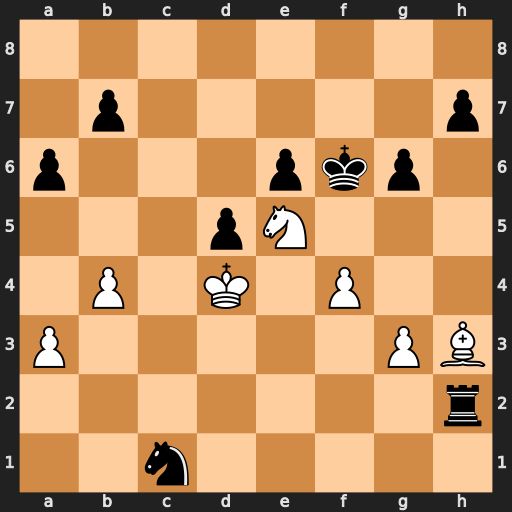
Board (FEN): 8/1p5p/p3pkp1/3pN3/1P1K1P2/P5PB/7r/2n5
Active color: w
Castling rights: -
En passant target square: -
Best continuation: Ng4+ Ke7 Nxh2